Question: On the following code, I would like to get rid of all the labels, and only keep the ones in the end, also eliminate the legend. Thanks.
data:
'''
Age gender weight
20 M 121
22 F 142
24 M 170
26 F 180
28 M 177
30 F 210
32 M 197
34 F 213
36 M 169
38 F 155
ggplot(w, aes(Age, weight, color = gender)) +
geom_line(size=1.1) +geom_text(aes(label = gender))+
scale_color_manual( values=c("blue","brown")) +
labs(title=paste( " line graph - r ")) +xlab("age") +ylab("weight (lbs)")
'''

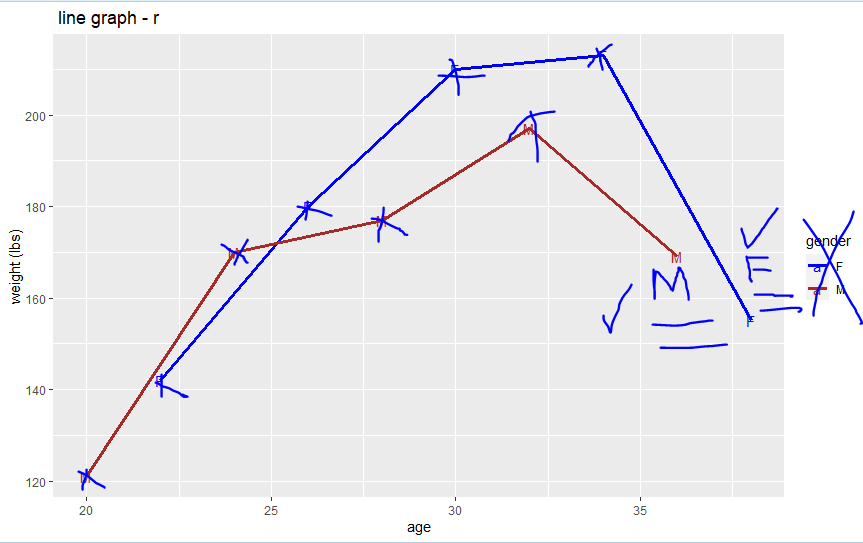
Answer: Sometimes the manual way is the easy way:
'''
ggplot(w, aes(Age, weight, color = gender)) +
geom_line(size=1.1, show.legend = FALSE) +
annotate(geom="text", x = 36, y = 169, color = "brown", label = "M") +
annotate(geom="text", x = 38, y = 155, color = "blue", label = "F") +
scale_color_manual( values=c("blue","brown")) +
labs(title=paste( " line graph - r ")) +xlab("age") +ylab("weight (lbs)")
'''
<URL>
Another approach is to re-define the data, but subsetting that only leaves the last two points:
'''
ggplot(w, aes(Age, weight, color = gender)) +
geom_line(size=1.1, show.legend = FALSE) +
geom_text(data = w[w$Age > 35,], aes(label = gender), show.legend = FALSE) +
scale_color_manual( values=c("blue","brown")) +
labs(title=paste( " line graph - r ")) +xlab("age") +ylab("weight (lbs)")
'''